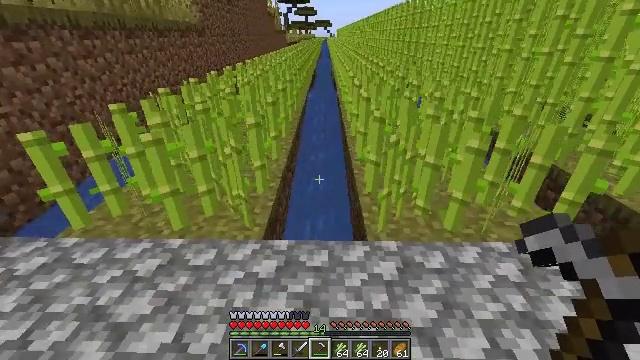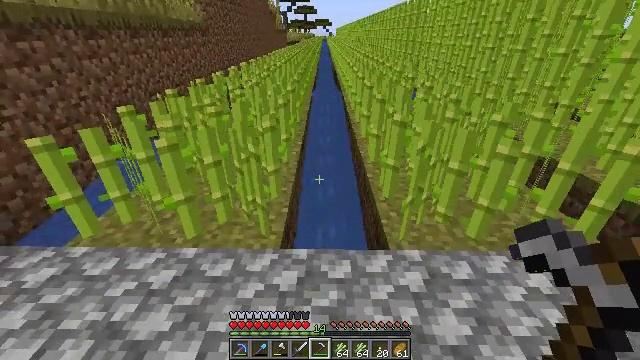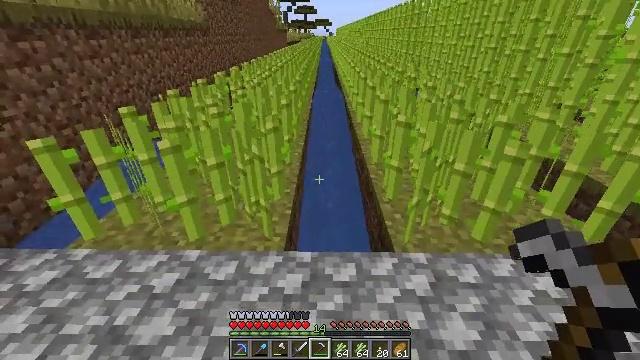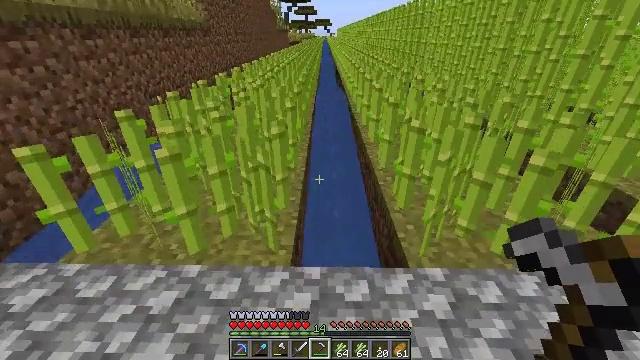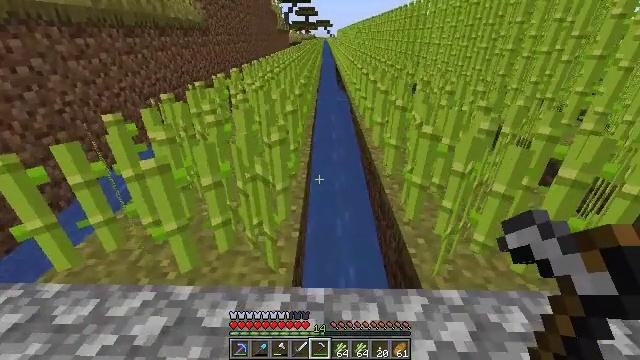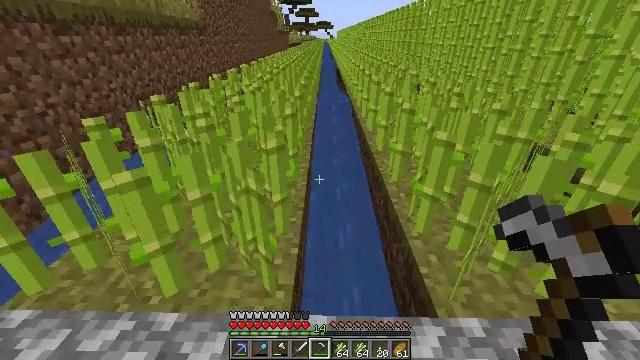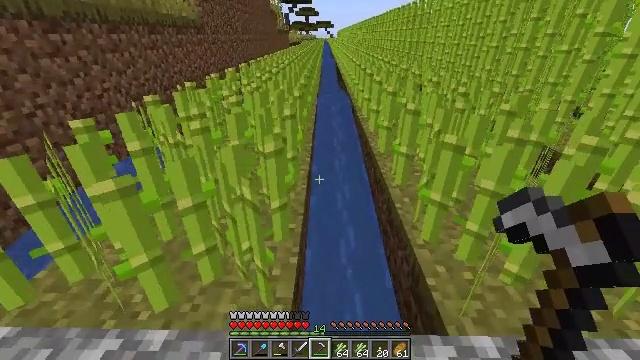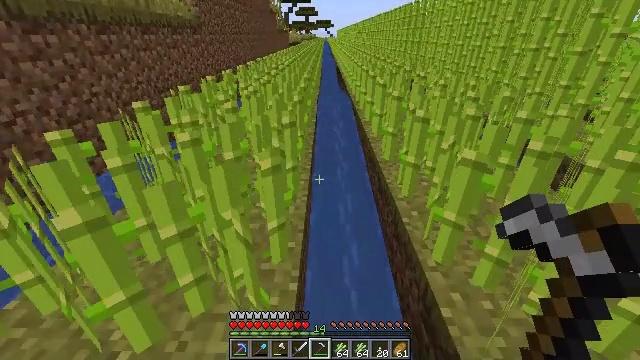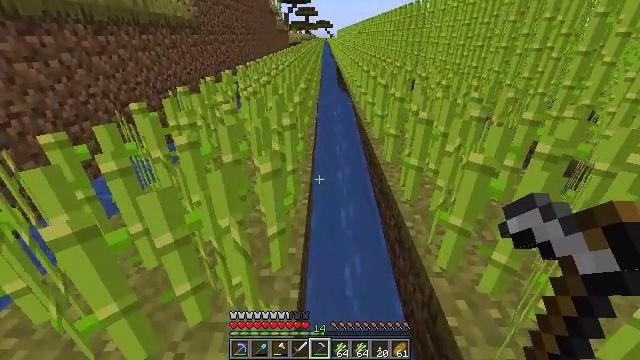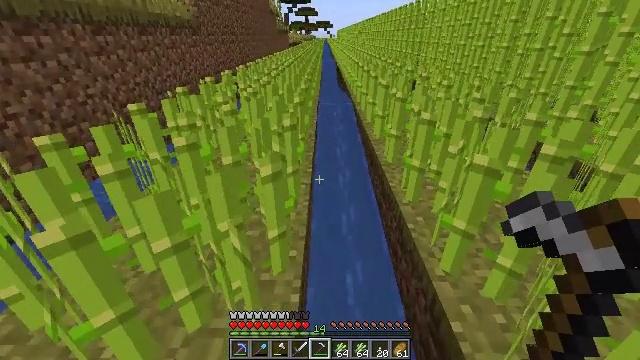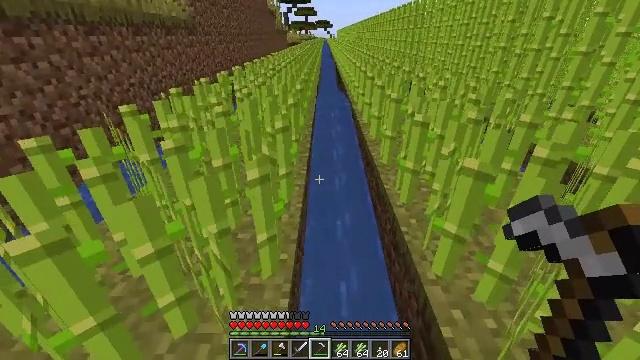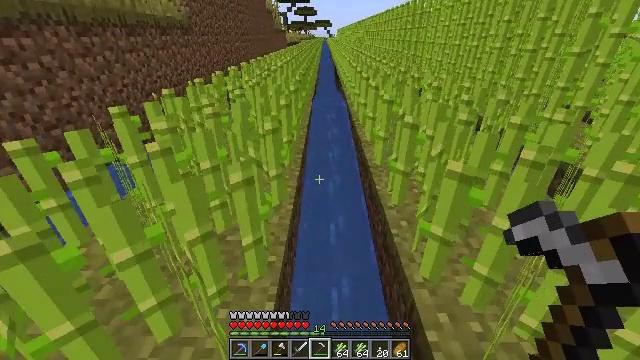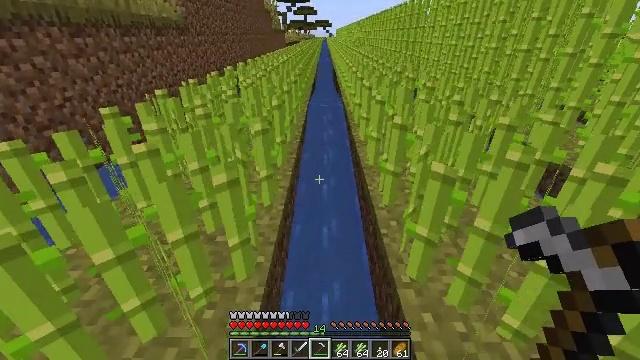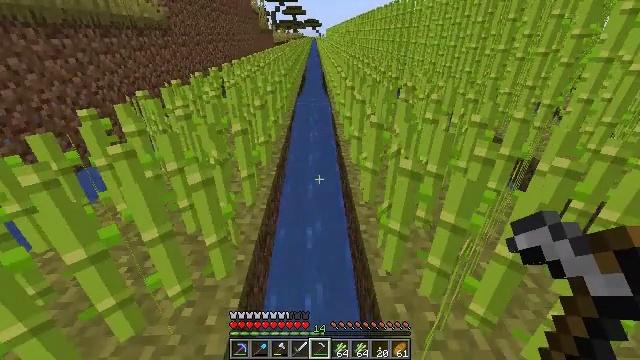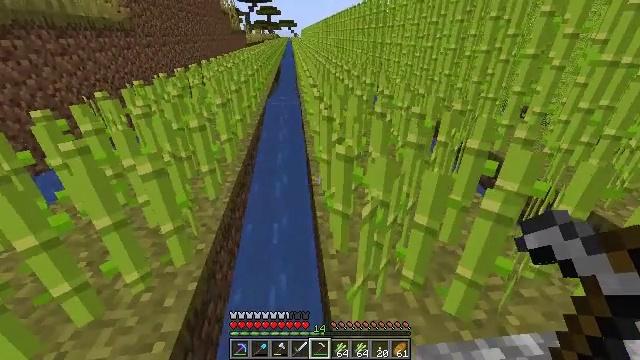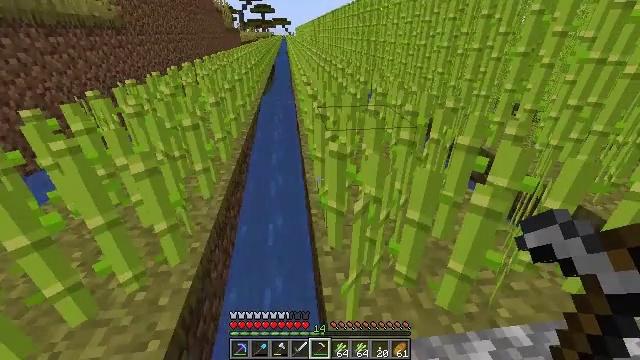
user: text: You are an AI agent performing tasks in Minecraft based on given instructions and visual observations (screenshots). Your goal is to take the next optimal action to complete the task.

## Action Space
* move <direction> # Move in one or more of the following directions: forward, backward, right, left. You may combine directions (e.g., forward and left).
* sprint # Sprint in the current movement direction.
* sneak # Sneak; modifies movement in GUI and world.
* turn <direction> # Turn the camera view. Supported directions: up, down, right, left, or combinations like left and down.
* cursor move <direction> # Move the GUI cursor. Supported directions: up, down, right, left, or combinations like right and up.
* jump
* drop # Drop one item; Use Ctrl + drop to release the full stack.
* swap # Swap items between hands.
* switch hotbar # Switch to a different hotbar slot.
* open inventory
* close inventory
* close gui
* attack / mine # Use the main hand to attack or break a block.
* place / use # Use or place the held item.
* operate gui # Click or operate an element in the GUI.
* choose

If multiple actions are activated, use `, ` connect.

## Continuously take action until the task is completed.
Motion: motion action
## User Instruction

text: Break the sugar cane.
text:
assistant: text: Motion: move forward and move left
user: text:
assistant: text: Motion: move forward
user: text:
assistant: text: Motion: move forward
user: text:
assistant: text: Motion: move forward
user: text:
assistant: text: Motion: move forward
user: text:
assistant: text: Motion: move forward
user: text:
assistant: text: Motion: no_op
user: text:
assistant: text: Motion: no_op
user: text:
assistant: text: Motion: no_op
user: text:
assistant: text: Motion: move right
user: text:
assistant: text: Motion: move right
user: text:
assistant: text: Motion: move back and move right
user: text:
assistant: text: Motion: move back and move right, turn right
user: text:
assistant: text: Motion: move back and move right, turn right
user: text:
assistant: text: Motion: move back and move right, turn right
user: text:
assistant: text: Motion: move back and move right
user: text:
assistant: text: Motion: move back and move right, turn left
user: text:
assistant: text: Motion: move back and move right, turn left
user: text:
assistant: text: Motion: move right, turn left
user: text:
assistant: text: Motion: move right, turn left
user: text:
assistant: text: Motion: move right
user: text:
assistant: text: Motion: move right
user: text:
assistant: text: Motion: move right
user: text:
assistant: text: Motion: move right
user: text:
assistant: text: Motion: move right
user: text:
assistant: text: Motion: move right
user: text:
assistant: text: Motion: move right
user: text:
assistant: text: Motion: move right
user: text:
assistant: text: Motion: move right, turn up
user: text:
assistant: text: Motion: move right